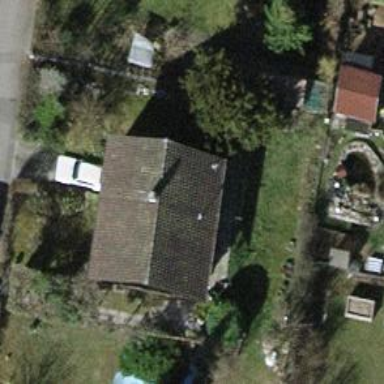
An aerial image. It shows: Detached building.